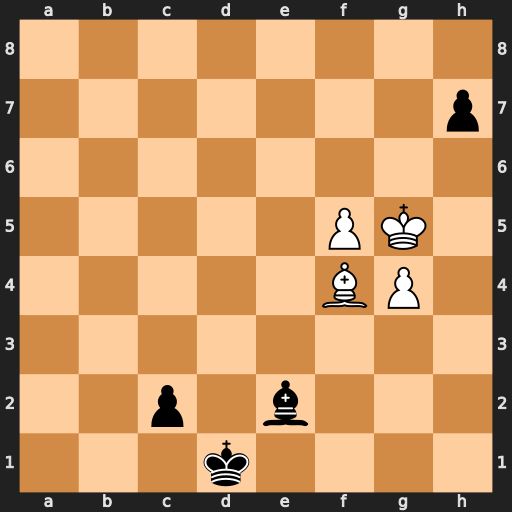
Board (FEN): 8/7p/8/5PK1/5BP1/8/2p1b3/3k4
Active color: w
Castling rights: -
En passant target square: -
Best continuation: f6 c1=Q Bxc1